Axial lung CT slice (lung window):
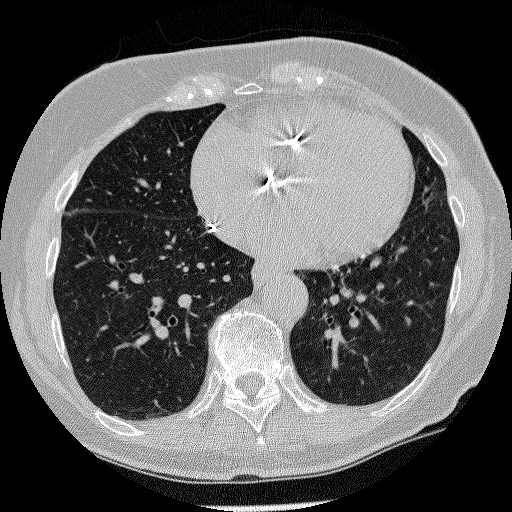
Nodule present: no